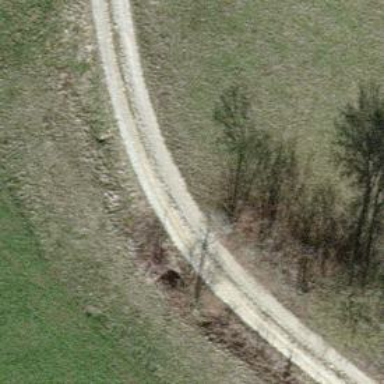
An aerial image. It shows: Gravel track with grade 2 quality.